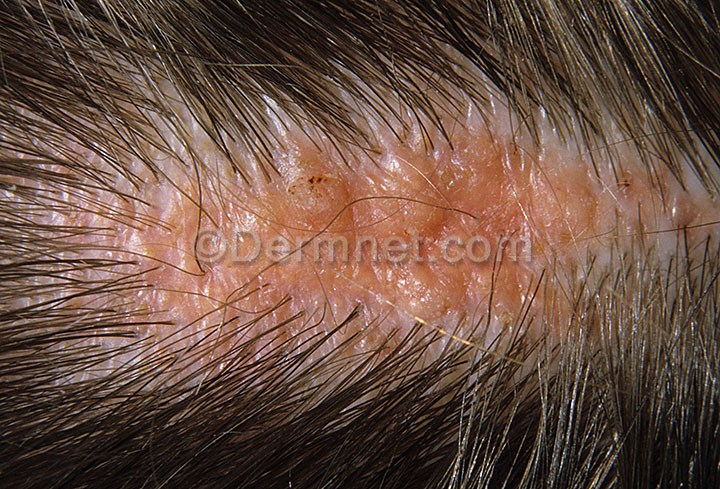
Disease: Seborrheic Keratoses and other Benign Tumors